Question: Legend Tags in Webkit browsers seem not to accept any styling besides 'block' and 'none' for the 'CSS' 'display' property:
Here's the HTML
'''
<legend>I should display as an inline block</legend>
<div>I should be on the same line</div>
'''
And here's the CSS (put anything other than 'block' or 'none' as 'display' style)
'''
legend {
display: inline-block;
background: black;
color: white;
-webkit-margin-top-collapse: separate;
}
div {
display: inline-block;
background: blue;
color: white;
}
'''
As you <URL>, the legend tag will always be styled as a block.

You will also see that despite I applied '-webkit-margin-top-collapse: separate', <URL>, the problem still persists.
I reckon this is a bug although it does not appear in the <URL>, but does anyone know how to circumvent it?
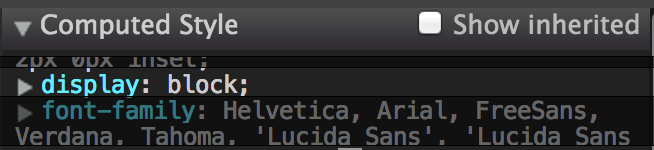
Answer: I was able to get the legend and div to go side by side with the following CSS.
'''
legend {
background: black;
color: white;
float:left;
}
div {
display: inline;
background: blue;
color: white;
}
'''
<URL>